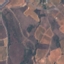
Land use / land cover: PermanentCrop